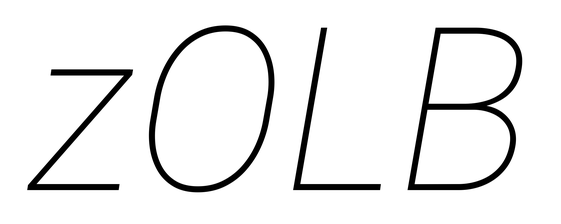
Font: Roboto-Italic_Thin_Italic